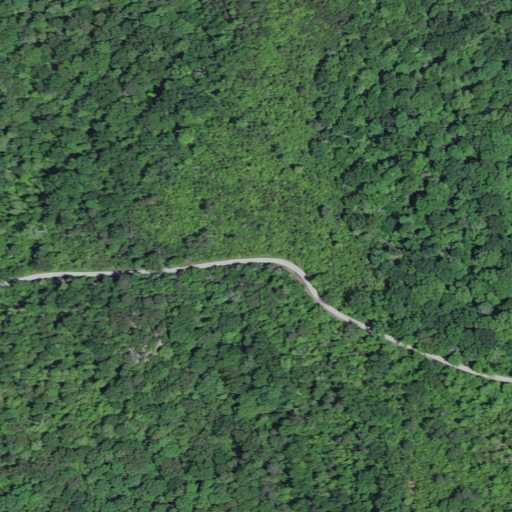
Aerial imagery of ridge(s) in Kentucky named Grapevine Ridge containing mixed forest, deciduous forest, and open development